Question:
How do I move the City, State and Zipcode inputs up where they should be? I have been messing around with the rows and the 'end', 'pull', 'push' and 'offset' classes but i guess i haven't found the right combination. Any help will be great. Thanks!
My Modal HTML:
'<a class="side-nav-btn button small" href="#" data-reveal-id="customerModal">Customers</a> <div id="customerModal" class="reveal-modal" data-reveal> <h3>Customers</h3> <form> <div class="row"> <div class="large-6 columns"> <label>Business Name <input type="text" placeholder="Enter Business Name" /> </label> </div> <div class="large-6 columns"> <label>Contact Name <input type="text" placeholder="Enter Contact Name" /> </label> </div> </div> <div class="row"> <div class="large-6 columns"> <label>Business Phone <input type="email" placeholder="Enter Business Phone Number" /> </label> </div> <div class="large-6 columns"> <label>Contact Phone <input type="text" placeholder="Enter Contact Phone Number" /> </label> </div> </div> <div class="row"> <div class="large-6 columns"> <label>Address 1 <input type="text" placeholder="Enter Address" /> </label> </div> <div class="large-6 columns"> <label>Contact Email <input type="text" placeholder="Enter Contact Email" /> </label> </div> </div> <div class="row"> <div class="large-6 columns"> <label>Address 2 <input type="text" placeholder="Enter Address" /> </label> </div> <div class="large-6 columns"> <label>Notes <textarea placeholder="Enter Optional Notes" rows="10"></textarea> </label> </div> </div> <div class="row"> <div class="large-6 columns end"> <label>City <input type="text" placeholder="Enter City" /> </label> </div> </div> <div class="row"> <div class="large-6 columns"> <label>State <select> <option value="AL">Alabama</option> <option value="AK">Alaska</option> <option value="AZ">Arizona</option> <option value="AR">Arkansas</option> <option value="CA">California</option> <option value="CO">Colorado</option> <option value="CT">Connecticut</option> <option value="DE">Delaware</option> <option value="FL">Florida</option> <option value="GA">Georgia</option> <option value="HI">Hawaii</option> <option value="ID">Idaho</option> <option value="IL">Illinois</option> <option value="IN">Indiana</option> <option value="IA">Iowa</option> <option value="KS">Kansas</option> <option value="KY">Kentucky</option> <option value="LA">Louisiana</option> <option value="ME">Maine</option> <option value="MD">Maryland</option> <option value="MA">Massachusetts</option> <option value="MI">Michigan</option> <option value="MN">Minnesota</option> <option value="MS">Mississippi</option> <option value="MO">Missouri</option> <option value="MT">Montana</option> <option value="NE">Nebraska</option> <option value="NV">Nevada</option> <option value="NH">New Hampshire</option> <option value="NJ">New Jersey</option> <option value="NM">New Mexico</option> <option value="NY">New York</option> <option value="NC">North Carolina</option> <option value="ND">North Dakota</option> <option value="OH">Ohio</option> <option value="OK">Oklahoma</option> <option value="OR">Oregon</option> <option value="PA">Pennsylvania</option> <option value="RI">Rhode Island</option> <option value="SC">South Carolina</option> <option value="SD">South Dakota</option> <option value="TN">Tennessee</option> <option value="TX">Texas</option> <option value="UT">Utah</option> <option value="VT">Vermont</option> <option value="VA">Virginia</option> <option value="WA">Washington</option> <option value="WV">West Virginia</option> <option value="WI">Wisconsin</option> <option value="WY">Wyoming</option> </select> </label> </div> </div> <div class="row"> <div class="large-6 columns"> <label>Zipcode <input type="text" placeholder="Enter zipcode"> </label> </div> </div> <input type="submit" class="add-btn button right small" value="Add"> <a class="close-reveal-modal">&#215;</a><!--Close Button--> </form> </div><!--Modal-->'
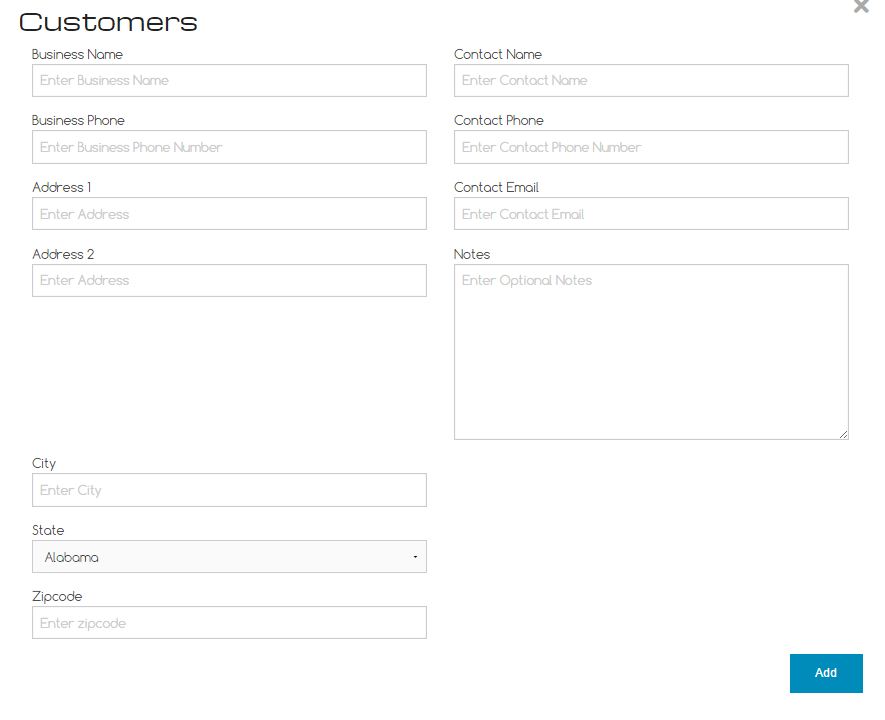
Answer: One solution would be to create giant columns. So the entire left side is one column and the entire right side is one column.
(Heads up don't blindly copy and paste, I removed some fields to save time.)
To elaborate a little you are creating a dynamically sized row for both "notes" and "address". You need to split them up into different containers so they don't share the same height. I find I need to visualize this every once and awhile and to do so you can open your page in chrome and right click and go to inspect element, then when you highlight over the code you can see what rows and columns contain what elements with nifty little colored boxes.
'''
<a class="side-nav-btn button small" href="#" data-reveal-id="customerModal">Customers</a>
<div id="customerModal" class="reveal-modal" data-reveal>
<h3>Customers</h3>
<form>
<div class="row">
<div class="large-6 columns">
<div class="row">
<div class="large-12 columns">
<label>Business Name
<input type="text" placeholder="Enter Business Name" />
</label>
</div>
</div>
<div class="row">
<div class="large-12 columns">
<label>City
<input type="text" placeholder="Enter Business Name" />
</label>
</div>
</div>
<div class="row">
<div class="large-12 columns">
<label>State
<input type="text" placeholder="Enter Business Name" />
</label>
</div>
</div>
<div class="row">
<div class="large-12 columns">
<label>Zip
<input type="text" placeholder="Enter Business Name" />
</label>
</div>
</div>
</div>
<div class="large-6 columns">
<div class="row">
<div class="large-12 columns">
<label>Contact Name
<input type="text" placeholder="Enter Contact Name" />
</label>
</div>
</div>
<div class="row">
<div class="large-12 columns">
<label>Notes
<textarea placeholder="Enter Optional Notes" rows="10"></textarea>
</label>
</div>
</div>
</div>
</div>
</form>
</div>
'''